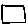
Label: square